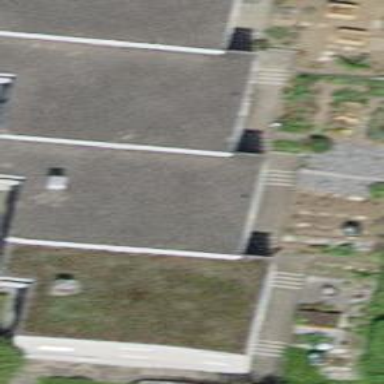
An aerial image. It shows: Simple house.